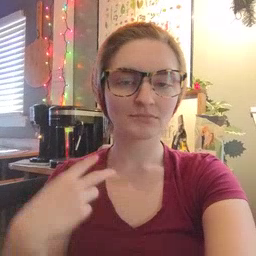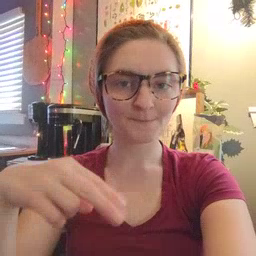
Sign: dance